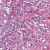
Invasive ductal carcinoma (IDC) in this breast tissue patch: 1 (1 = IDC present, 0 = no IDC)